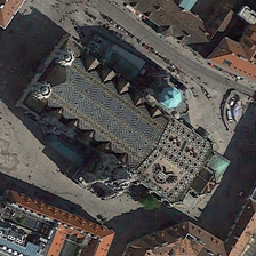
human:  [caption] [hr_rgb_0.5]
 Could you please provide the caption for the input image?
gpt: a very beautiful church.

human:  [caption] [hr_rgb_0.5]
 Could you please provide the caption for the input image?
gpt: There are many houses around the church.

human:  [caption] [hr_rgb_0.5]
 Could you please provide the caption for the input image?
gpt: There are many Houses to the REDOR of the church.

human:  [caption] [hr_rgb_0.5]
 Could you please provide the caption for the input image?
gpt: A very beautiful church.

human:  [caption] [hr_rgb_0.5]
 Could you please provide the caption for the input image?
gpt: There are many Houses to the REDOR of the church.